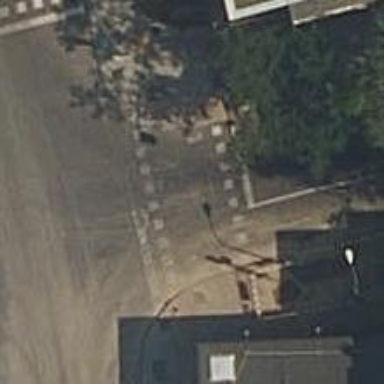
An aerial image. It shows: Road with traffic signals at the crossing.